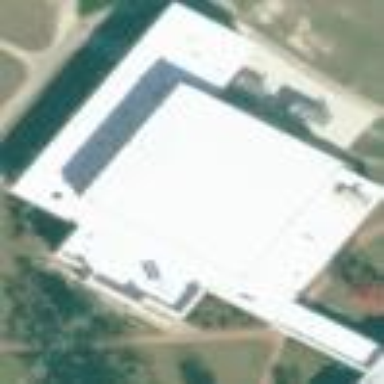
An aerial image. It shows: Building with sports hall used for leisure activities.